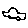
Label: car